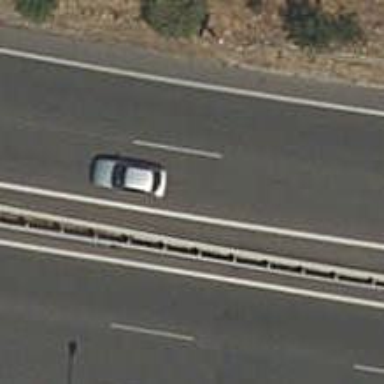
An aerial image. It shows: Motorway link.